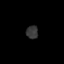
Tissue: prostate
Cell type: Myeloid cells
Senescence score: 0.3346
Nuclear area (px): 153
Mean DAPI intensity: 53.732